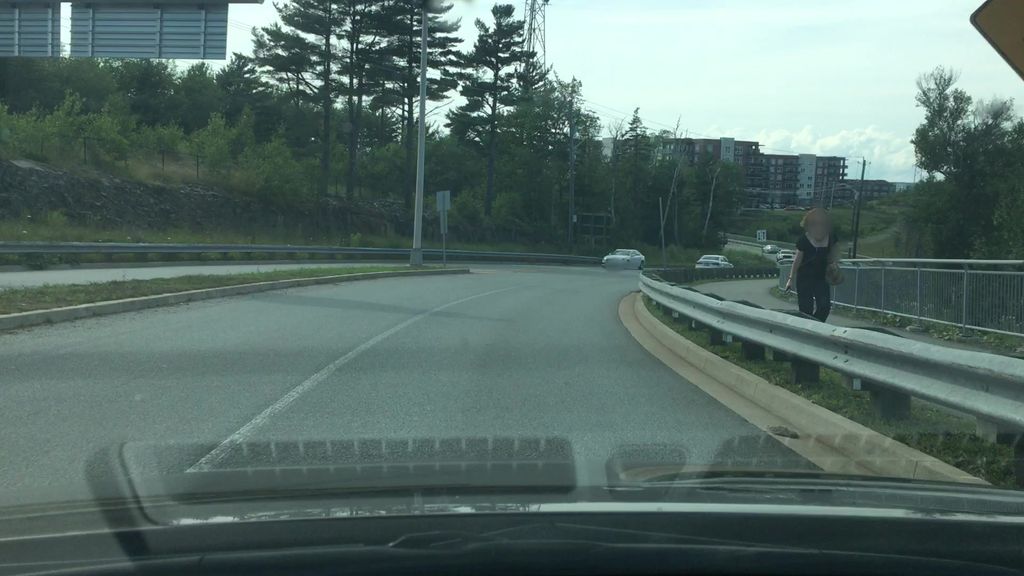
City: halifax